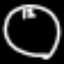
Label: clock